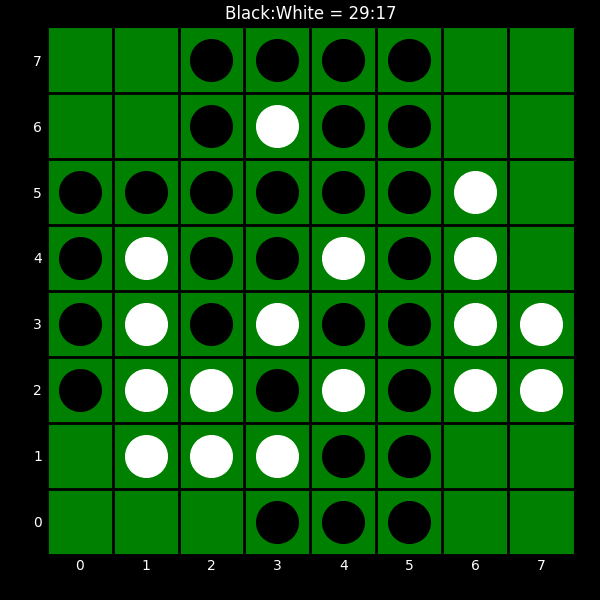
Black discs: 29
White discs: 17